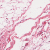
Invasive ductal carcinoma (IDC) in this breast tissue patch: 0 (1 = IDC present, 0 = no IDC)